Question: What is the reading of the measurement in the image?
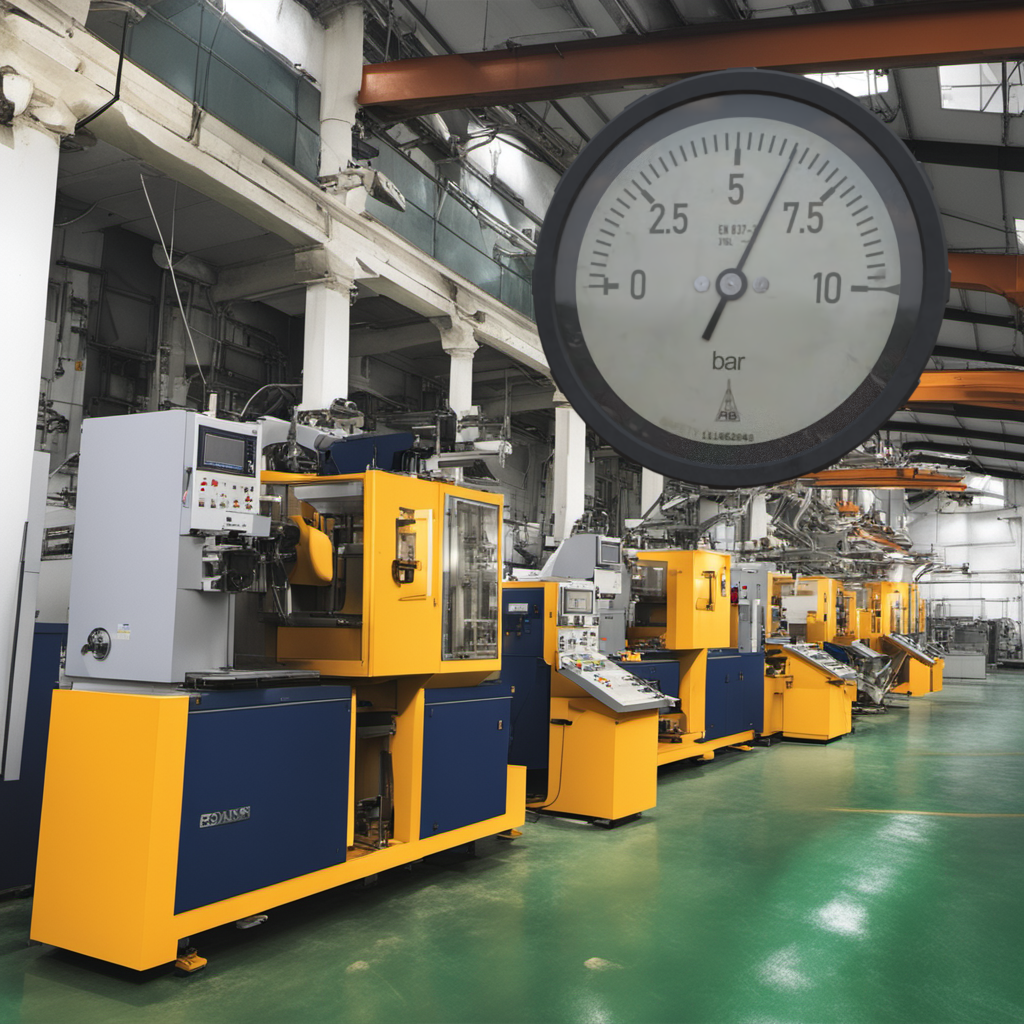
Answer: The result is 6.24
Question: What is the reading range of the measurement in the image?
Answer: The range is from 0 to 10
Question: What is the minimum and maximum value of this measurement?
Answer: The minimum value is 0 and the maximum value is 10